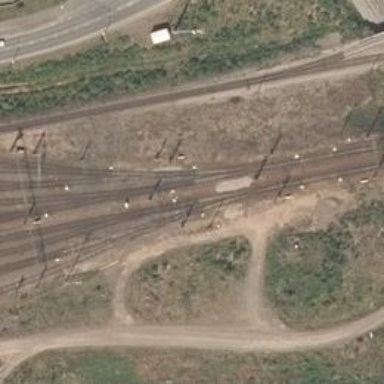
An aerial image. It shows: Rail yard with electrified contact lines for railway operations.